Field crop: maize
Growth stage: 1
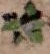
Species: chenopodium